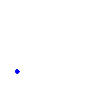
Particle: kaon